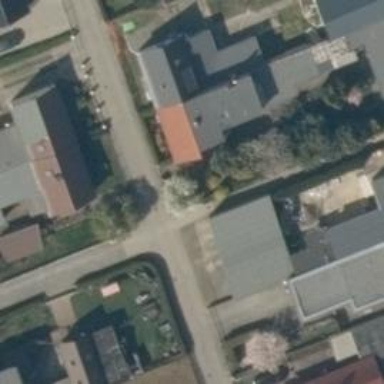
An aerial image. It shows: Living street.